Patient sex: M
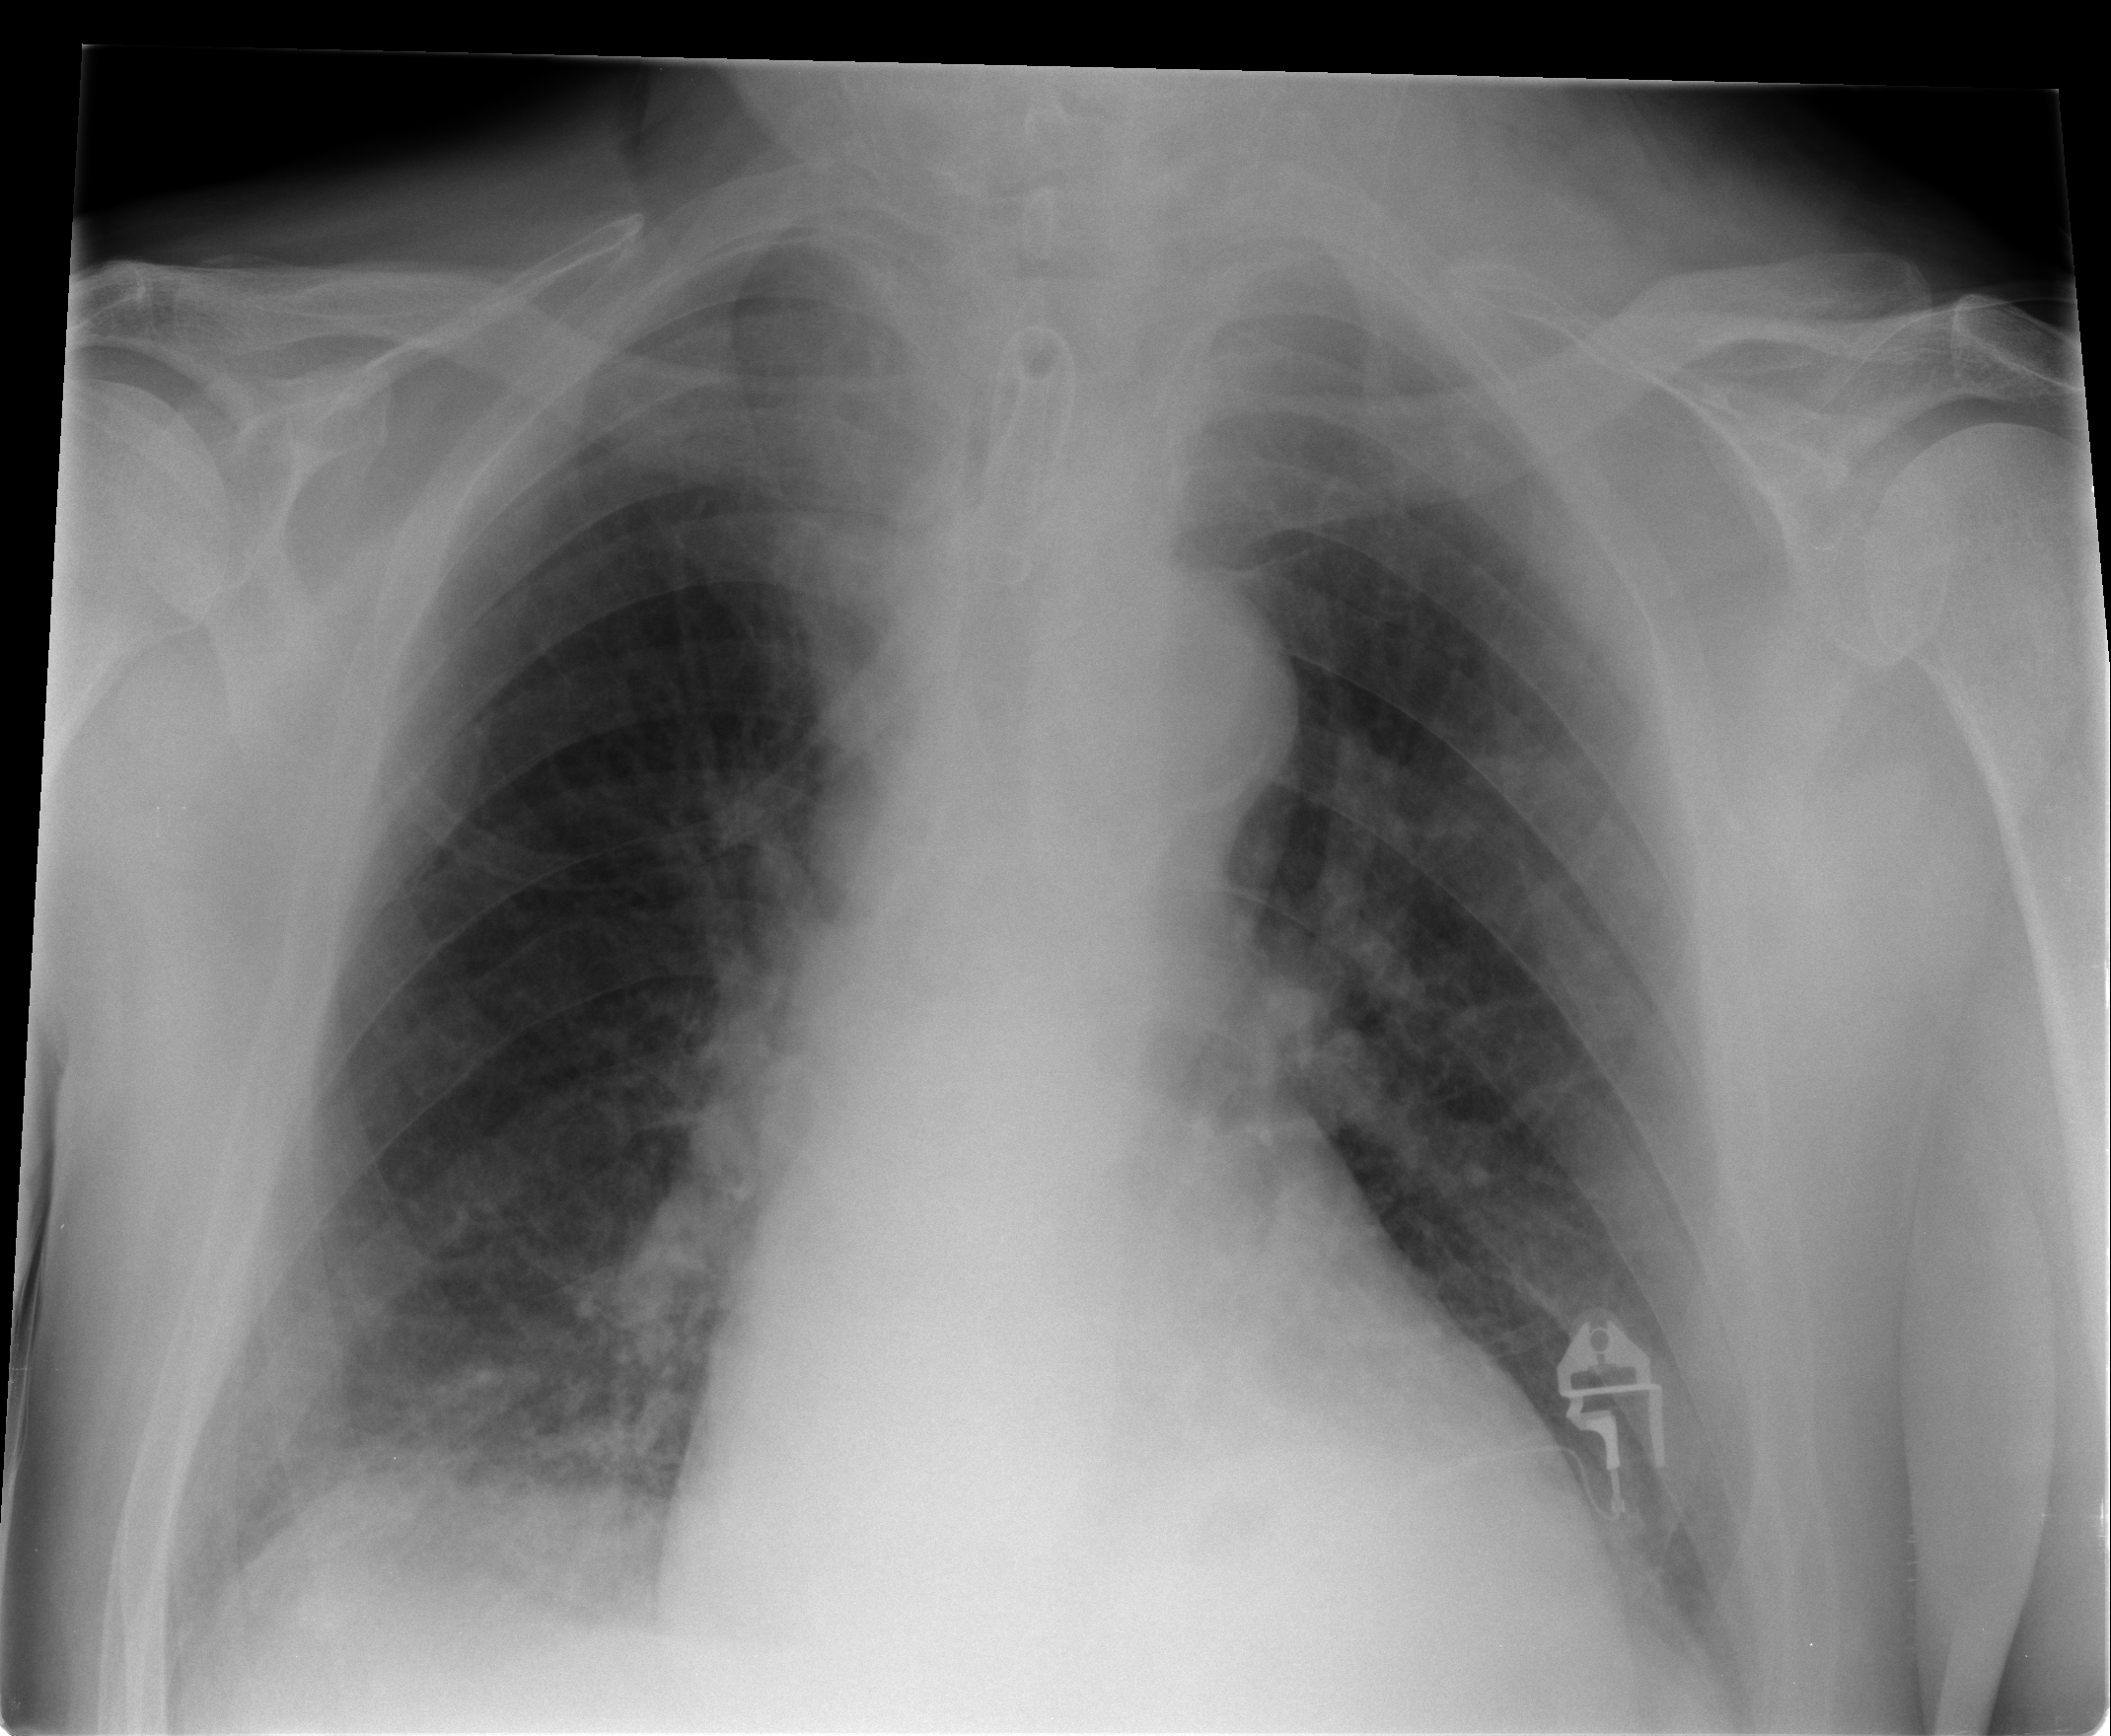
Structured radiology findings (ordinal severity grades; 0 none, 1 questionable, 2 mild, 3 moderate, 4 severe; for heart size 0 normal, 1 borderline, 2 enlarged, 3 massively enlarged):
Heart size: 1
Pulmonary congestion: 2
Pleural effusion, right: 0
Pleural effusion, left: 0
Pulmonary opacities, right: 0
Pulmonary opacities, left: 0
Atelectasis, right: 0
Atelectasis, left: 0